Field crop: maize
Growth stage: 2
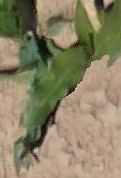
Species: maize